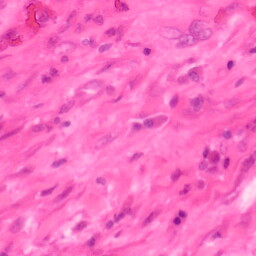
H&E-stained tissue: Colon